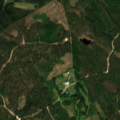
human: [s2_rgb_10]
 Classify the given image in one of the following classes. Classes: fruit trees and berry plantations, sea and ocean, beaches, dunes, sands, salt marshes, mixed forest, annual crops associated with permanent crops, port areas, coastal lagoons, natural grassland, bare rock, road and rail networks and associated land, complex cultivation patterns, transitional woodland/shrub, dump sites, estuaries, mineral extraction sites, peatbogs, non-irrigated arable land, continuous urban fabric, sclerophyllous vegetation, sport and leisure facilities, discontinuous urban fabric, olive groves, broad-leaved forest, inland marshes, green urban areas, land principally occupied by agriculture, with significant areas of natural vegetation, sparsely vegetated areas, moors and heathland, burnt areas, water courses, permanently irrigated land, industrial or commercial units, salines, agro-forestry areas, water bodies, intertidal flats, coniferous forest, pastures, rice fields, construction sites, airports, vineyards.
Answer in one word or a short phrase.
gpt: coniferous forest, mixed forest